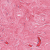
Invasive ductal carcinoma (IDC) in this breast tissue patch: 0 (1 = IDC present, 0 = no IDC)